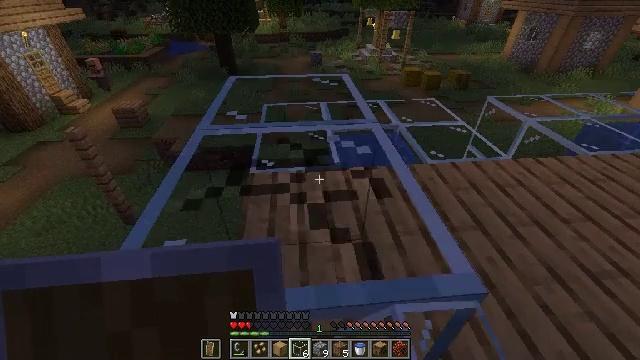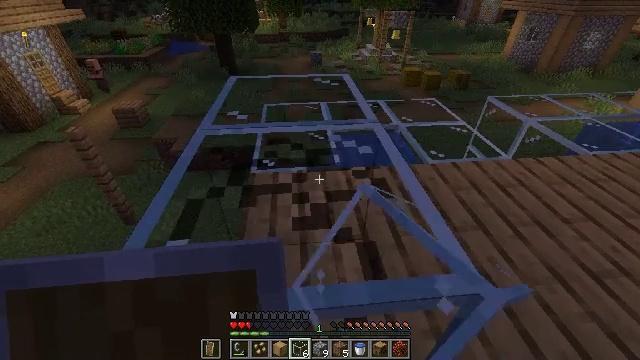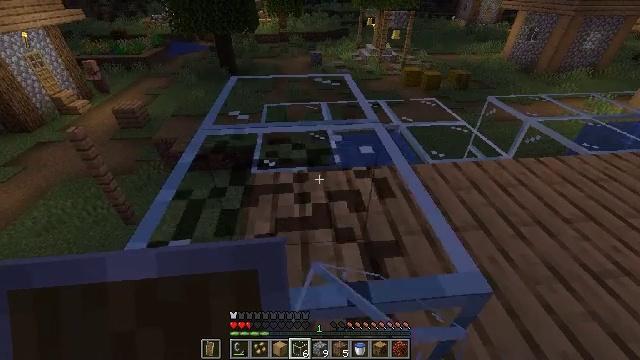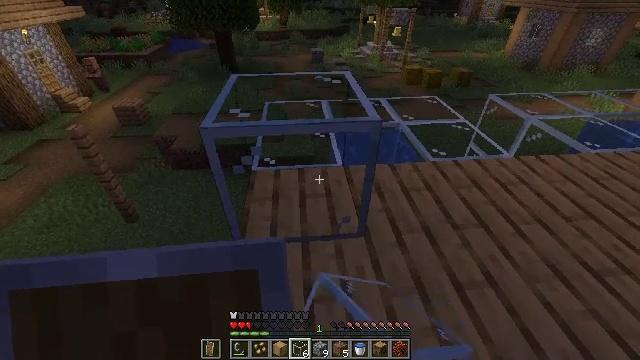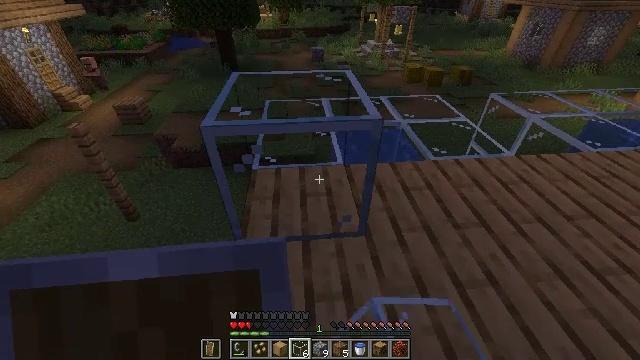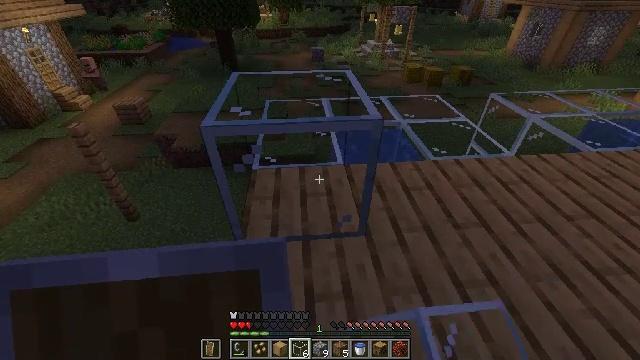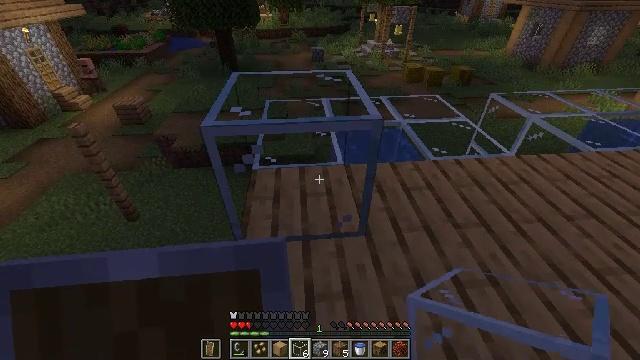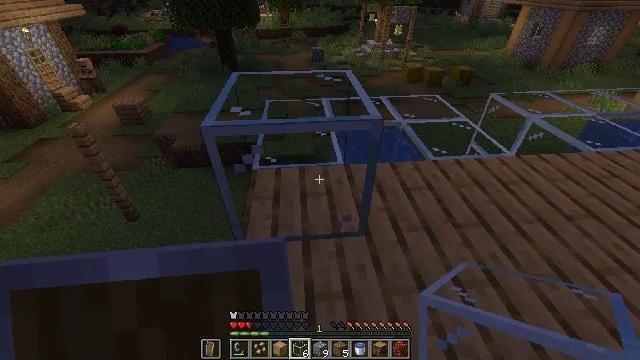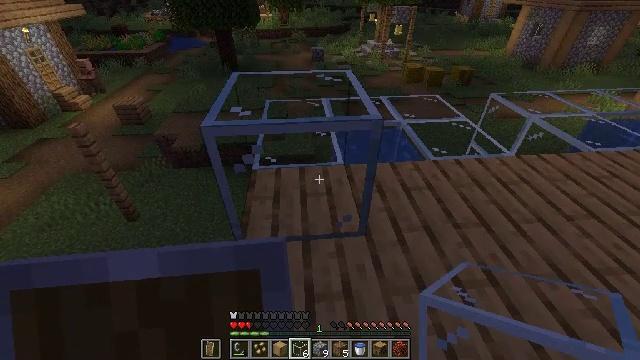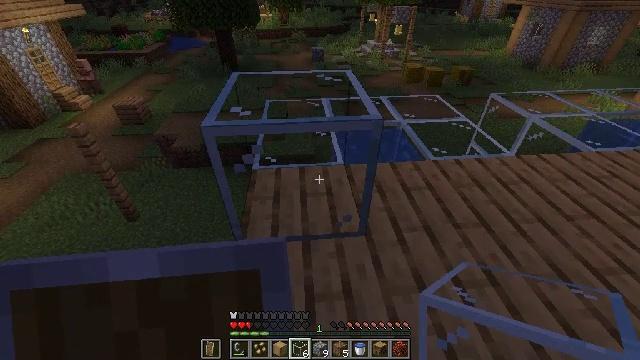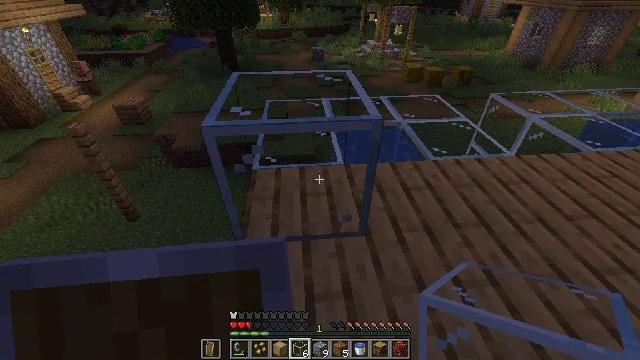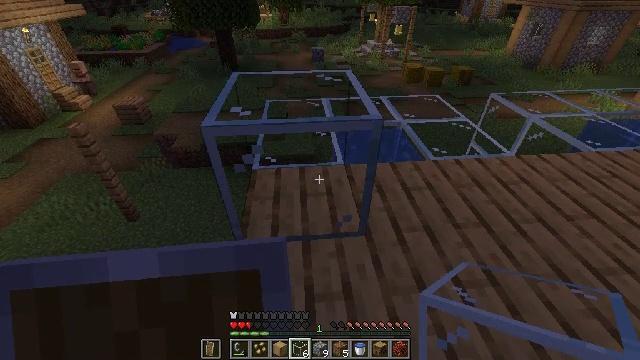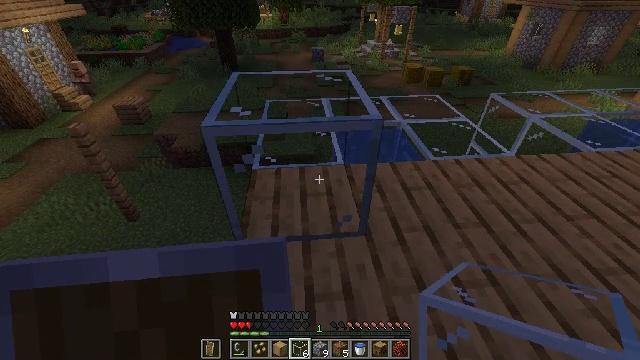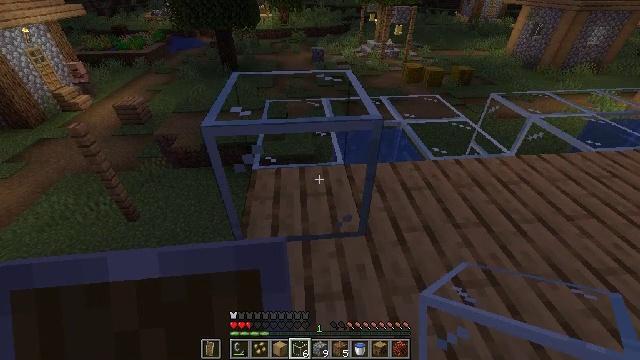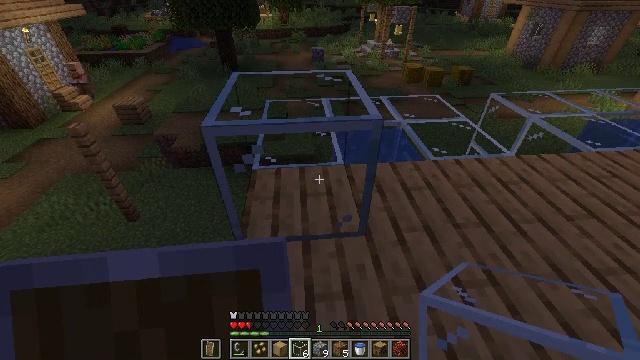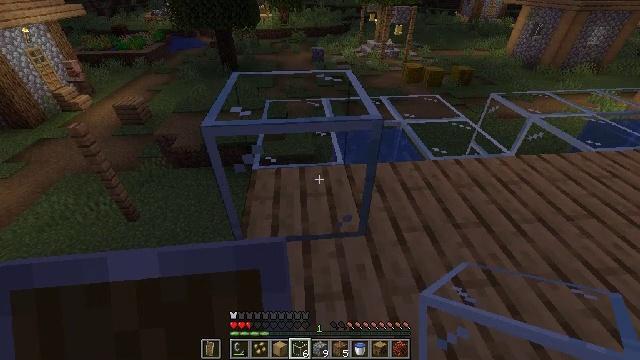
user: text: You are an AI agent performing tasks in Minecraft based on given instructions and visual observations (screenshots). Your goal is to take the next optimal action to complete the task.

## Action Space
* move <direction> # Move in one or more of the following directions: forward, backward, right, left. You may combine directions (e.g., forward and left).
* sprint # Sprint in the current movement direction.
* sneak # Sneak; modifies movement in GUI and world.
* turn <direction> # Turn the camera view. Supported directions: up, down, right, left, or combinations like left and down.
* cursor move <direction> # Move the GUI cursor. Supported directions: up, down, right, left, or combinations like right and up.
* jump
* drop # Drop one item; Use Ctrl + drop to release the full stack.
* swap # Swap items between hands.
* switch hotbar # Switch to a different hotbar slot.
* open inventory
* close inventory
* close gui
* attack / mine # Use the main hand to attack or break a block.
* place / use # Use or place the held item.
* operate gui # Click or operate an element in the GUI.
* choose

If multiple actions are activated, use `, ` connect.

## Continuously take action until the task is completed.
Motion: motion action
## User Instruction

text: Attack the glass to break it.
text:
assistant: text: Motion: attack / mine
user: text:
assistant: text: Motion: attack / mine
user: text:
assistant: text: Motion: attack / mine
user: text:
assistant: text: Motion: no_op
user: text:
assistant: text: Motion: no_op
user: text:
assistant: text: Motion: no_op
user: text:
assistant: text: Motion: no_op
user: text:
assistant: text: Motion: no_op
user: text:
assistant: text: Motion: no_op
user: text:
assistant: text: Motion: no_op
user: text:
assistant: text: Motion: no_op
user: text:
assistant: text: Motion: no_op
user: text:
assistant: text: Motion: no_op
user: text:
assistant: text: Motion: no_op
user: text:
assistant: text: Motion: no_op
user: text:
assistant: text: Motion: no_op
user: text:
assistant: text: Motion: no_op
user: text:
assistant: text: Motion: no_op
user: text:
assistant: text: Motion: no_op
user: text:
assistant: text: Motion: no_op
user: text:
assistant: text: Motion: attack / mine
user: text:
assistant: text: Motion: attack / mine
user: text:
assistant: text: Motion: attack / mine
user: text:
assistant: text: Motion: attack / mine
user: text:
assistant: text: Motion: attack / mine
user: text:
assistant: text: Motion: attack / mine
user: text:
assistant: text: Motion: attack / mine
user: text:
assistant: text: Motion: attack / mine
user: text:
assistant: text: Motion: attack / mine
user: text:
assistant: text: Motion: attack / mine